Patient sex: M
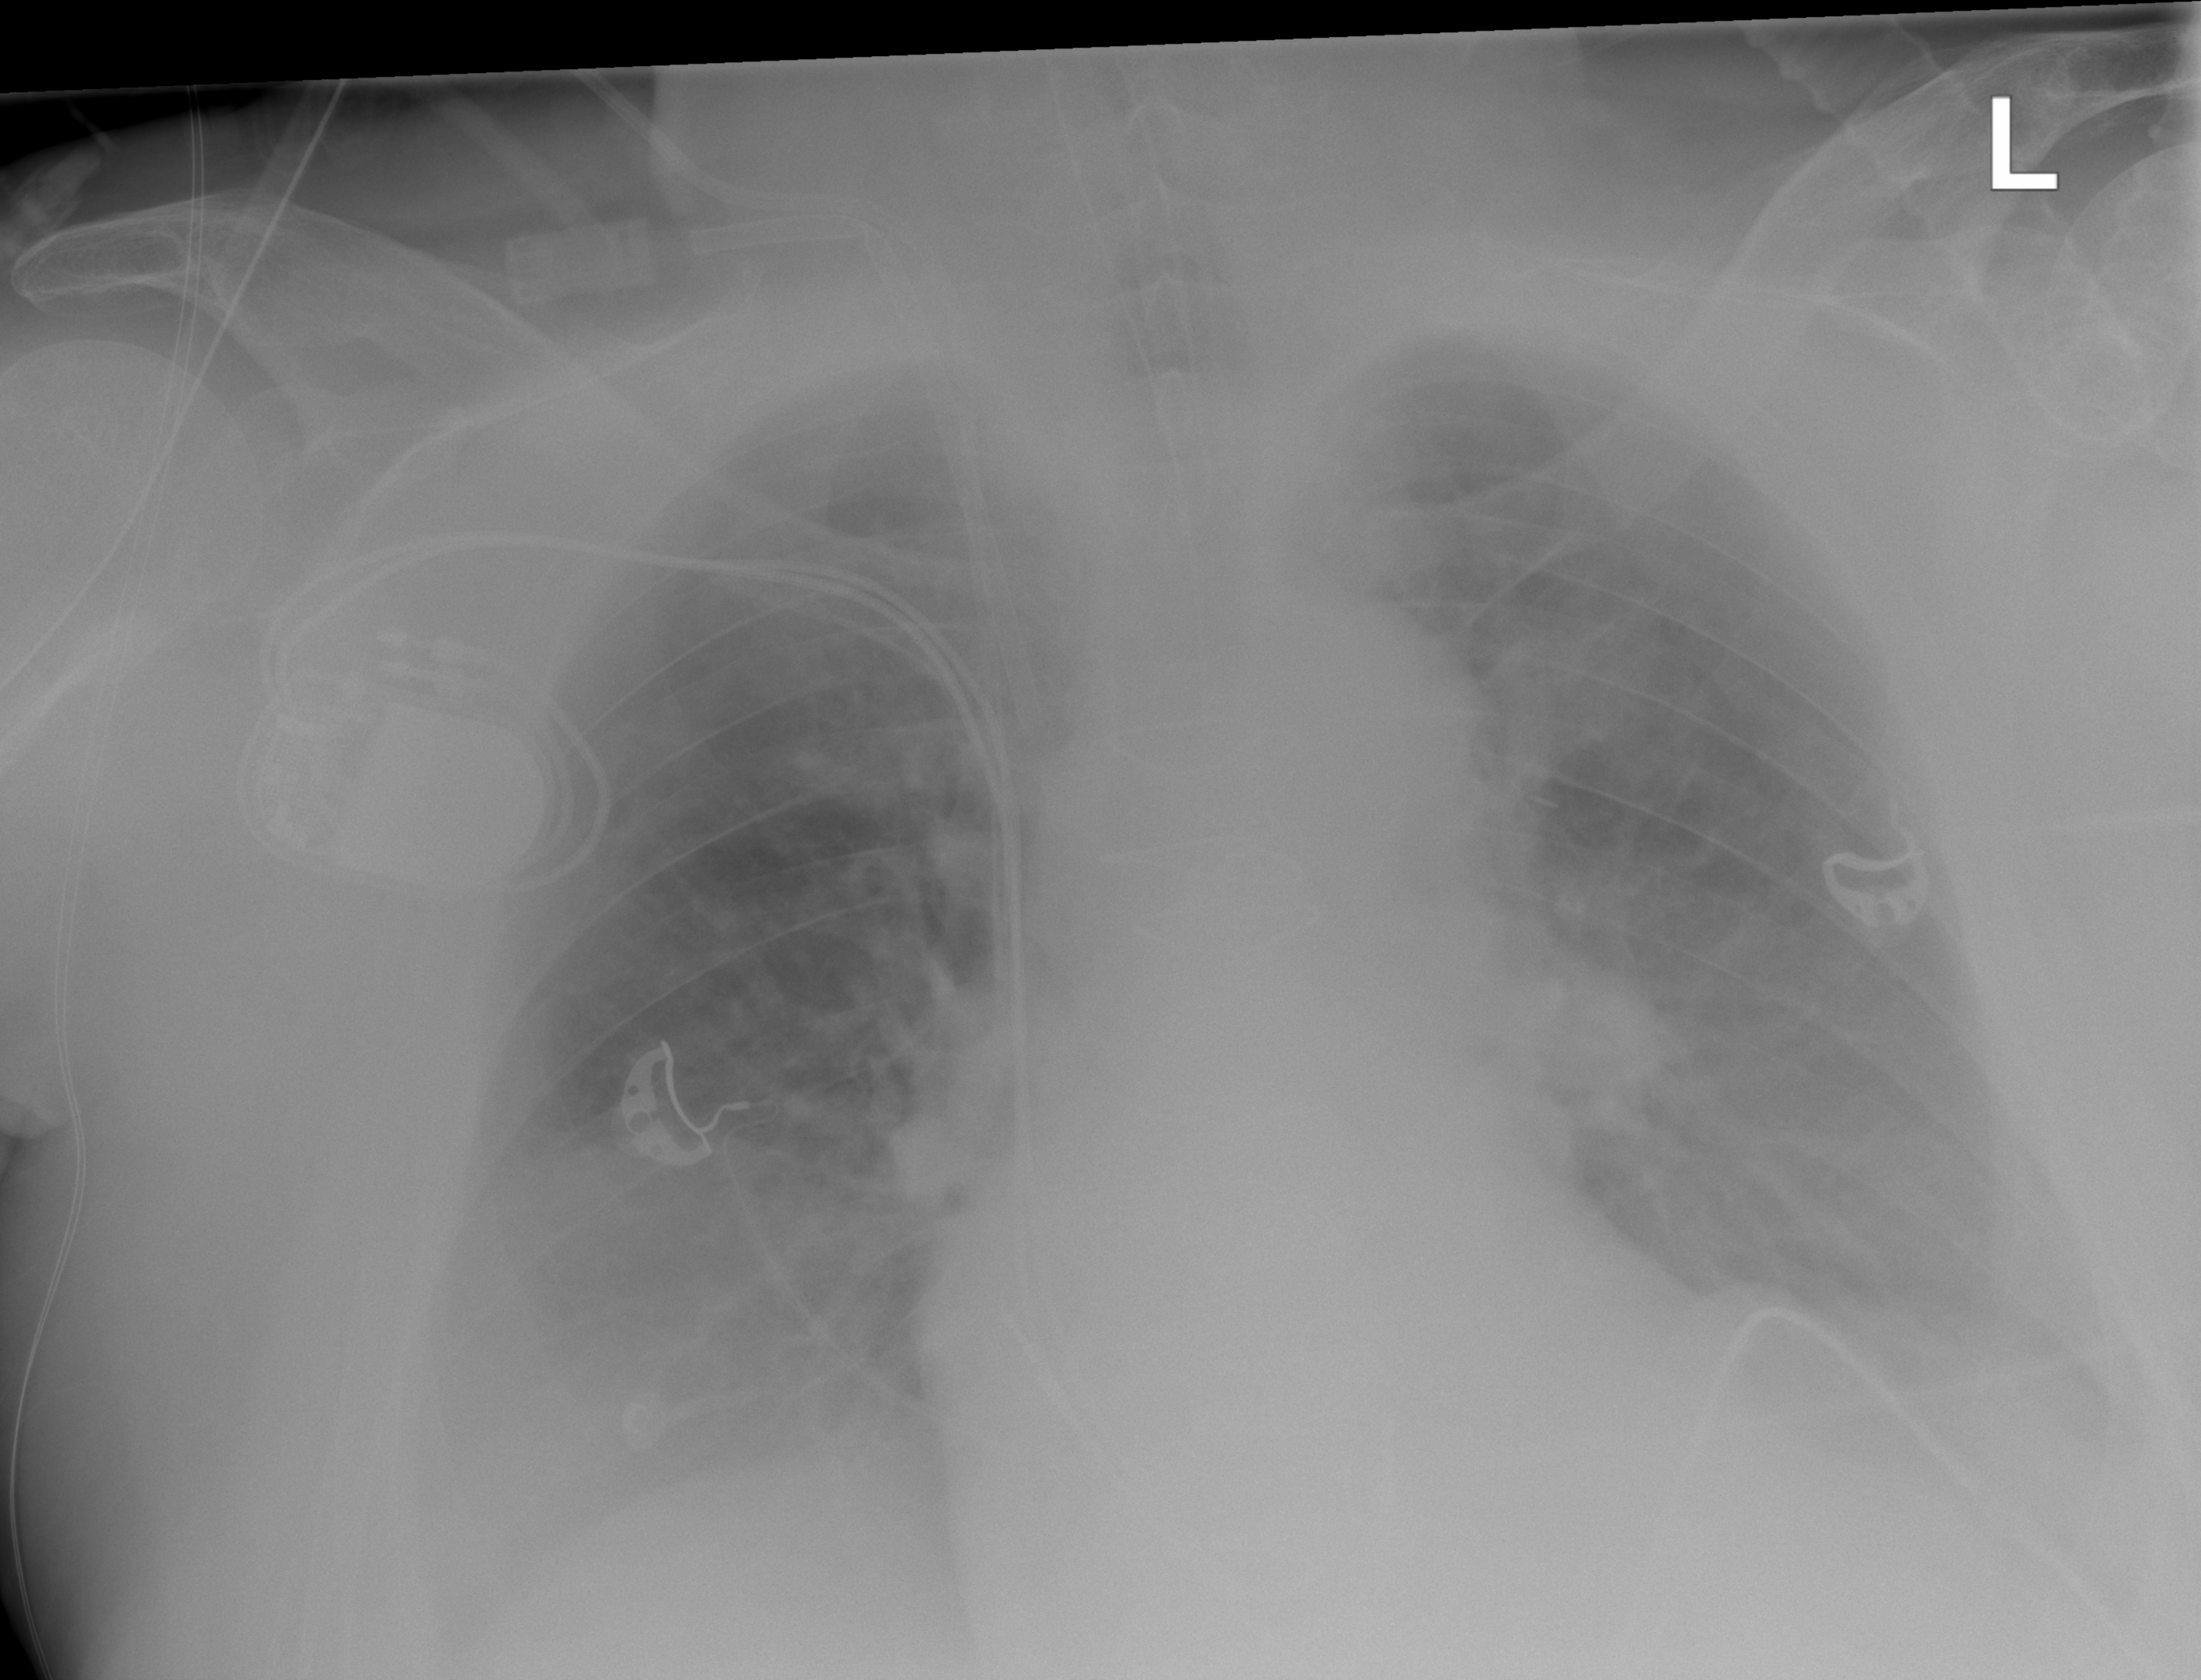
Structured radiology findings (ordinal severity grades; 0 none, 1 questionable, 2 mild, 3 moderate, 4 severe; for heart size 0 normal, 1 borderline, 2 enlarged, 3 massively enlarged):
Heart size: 2
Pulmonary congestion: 2
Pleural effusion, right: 2
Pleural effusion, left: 2
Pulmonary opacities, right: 2
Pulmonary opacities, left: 2
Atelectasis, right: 2
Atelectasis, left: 2